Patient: sex M, age 79
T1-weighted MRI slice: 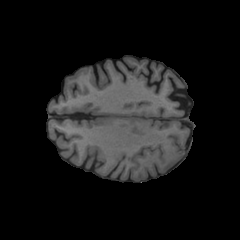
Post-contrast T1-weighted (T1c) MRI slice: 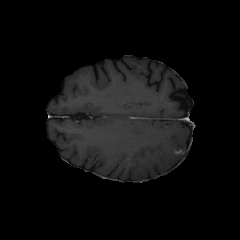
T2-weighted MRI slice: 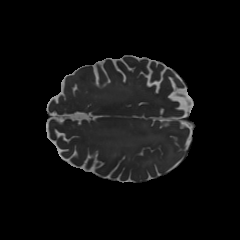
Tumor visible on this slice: yes
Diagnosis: Glioblastoma, IDH-wildtype
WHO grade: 4